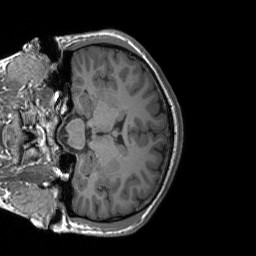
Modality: T1w
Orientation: coronal